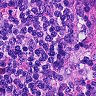
Metastatic tissue present: no